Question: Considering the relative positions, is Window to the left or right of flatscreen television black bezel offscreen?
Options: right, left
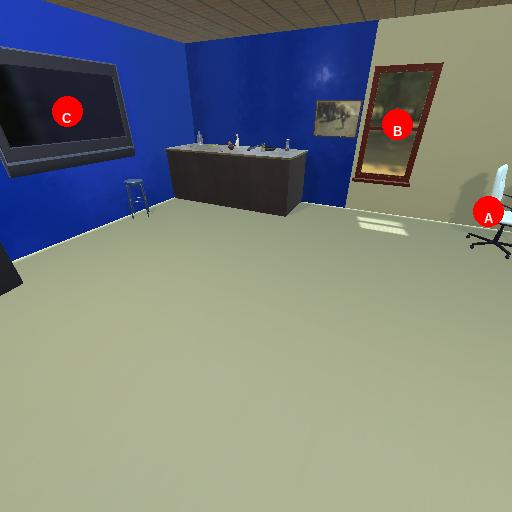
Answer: right